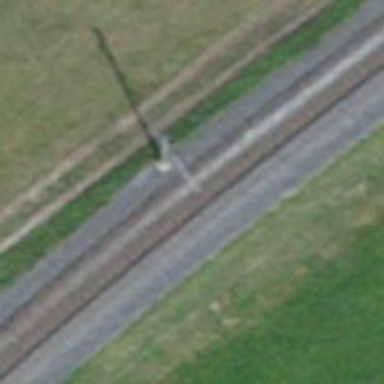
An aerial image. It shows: Narrow gauge railway with electrified contact lines.